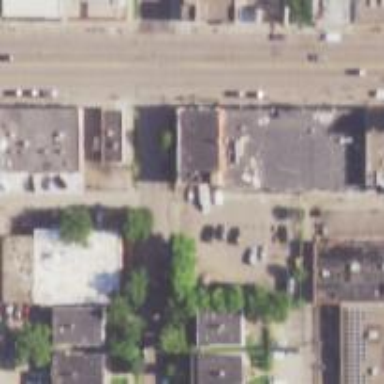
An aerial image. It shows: Alleyway designated as service road.